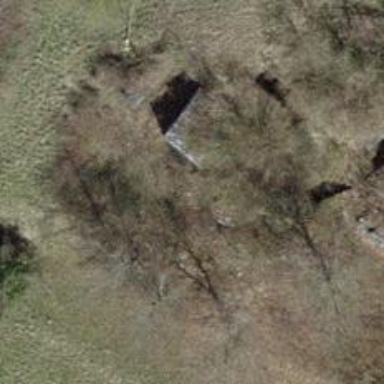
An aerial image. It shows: Military bunker.